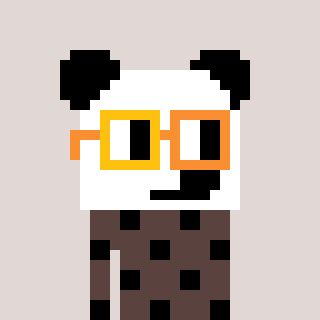
a pixel art character with square yellow and orange glasses, a panda-shaped head and a darkbrown-colored body on a warm background